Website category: jobs
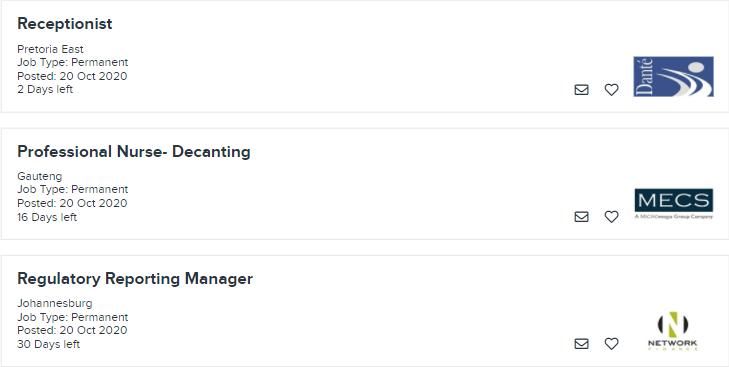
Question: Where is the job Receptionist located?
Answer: Pretoria East

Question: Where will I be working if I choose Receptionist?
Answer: Pretoria East

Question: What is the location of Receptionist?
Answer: Pretoria East

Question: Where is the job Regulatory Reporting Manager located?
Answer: Johannesburg

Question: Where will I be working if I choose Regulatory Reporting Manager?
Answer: Johannesburg

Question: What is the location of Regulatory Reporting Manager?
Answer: Johannesburg

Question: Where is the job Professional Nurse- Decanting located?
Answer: Gauteng

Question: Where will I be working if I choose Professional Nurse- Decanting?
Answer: Gauteng

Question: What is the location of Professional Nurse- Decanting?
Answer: Gauteng

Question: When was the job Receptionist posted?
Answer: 20 Oct 2020

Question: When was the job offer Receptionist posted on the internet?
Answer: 20 Oct 2020

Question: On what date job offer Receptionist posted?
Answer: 20 Oct 2020

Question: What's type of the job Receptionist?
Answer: Job Type: Permanent

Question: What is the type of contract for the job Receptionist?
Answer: Job Type: Permanent

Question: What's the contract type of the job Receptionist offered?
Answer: Job Type: Permanent

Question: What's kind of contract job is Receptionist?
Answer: Job Type: Permanent

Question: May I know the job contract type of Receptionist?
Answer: Job Type: Permanent

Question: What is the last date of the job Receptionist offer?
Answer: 2 Days left

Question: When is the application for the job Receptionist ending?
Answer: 2 Days left

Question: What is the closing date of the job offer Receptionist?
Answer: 2 Days left

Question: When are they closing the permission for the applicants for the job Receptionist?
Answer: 2 Days left

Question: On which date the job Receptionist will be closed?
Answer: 2 Days left

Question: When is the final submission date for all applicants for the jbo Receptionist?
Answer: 2 Days left

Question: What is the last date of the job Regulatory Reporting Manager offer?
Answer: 30 Days left

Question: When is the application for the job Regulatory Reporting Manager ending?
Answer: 30 Days left

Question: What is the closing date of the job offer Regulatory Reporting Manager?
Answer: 30 Days left

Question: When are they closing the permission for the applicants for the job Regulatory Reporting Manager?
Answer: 30 Days left

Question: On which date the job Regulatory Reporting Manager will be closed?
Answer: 30 Days left

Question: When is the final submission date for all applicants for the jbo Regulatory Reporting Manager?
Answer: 30 Days left

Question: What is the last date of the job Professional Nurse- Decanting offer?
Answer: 16 Days left

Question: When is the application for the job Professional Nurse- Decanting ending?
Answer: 16 Days left

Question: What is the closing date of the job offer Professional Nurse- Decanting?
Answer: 16 Days left

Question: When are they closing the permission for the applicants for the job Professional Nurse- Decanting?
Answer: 16 Days left

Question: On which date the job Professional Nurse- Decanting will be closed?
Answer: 16 Days left

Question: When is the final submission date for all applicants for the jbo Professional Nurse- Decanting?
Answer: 16 Days left

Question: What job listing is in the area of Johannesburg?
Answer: Regulatory Reporting Manager

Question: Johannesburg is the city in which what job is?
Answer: Regulatory Reporting Manager

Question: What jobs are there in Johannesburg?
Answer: Regulatory Reporting Manager

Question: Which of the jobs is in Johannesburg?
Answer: Regulatory Reporting Manager

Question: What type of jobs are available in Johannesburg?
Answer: Regulatory Reporting Manager

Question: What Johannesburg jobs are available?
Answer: Regulatory Reporting Manager

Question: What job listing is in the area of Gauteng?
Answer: Professional Nurse- Decanting

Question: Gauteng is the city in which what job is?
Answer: Professional Nurse- Decanting

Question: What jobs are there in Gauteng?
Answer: Professional Nurse- Decanting

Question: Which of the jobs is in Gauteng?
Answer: Professional Nurse- Decanting

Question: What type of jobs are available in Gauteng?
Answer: Professional Nurse- Decanting

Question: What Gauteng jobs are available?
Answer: Professional Nurse- Decanting

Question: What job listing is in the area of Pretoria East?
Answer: Receptionist

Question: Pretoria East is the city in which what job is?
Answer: Receptionist

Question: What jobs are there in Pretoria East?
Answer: Receptionist

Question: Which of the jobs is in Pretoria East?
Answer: Receptionist

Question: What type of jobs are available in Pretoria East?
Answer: Receptionist

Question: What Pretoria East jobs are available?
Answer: Receptionist